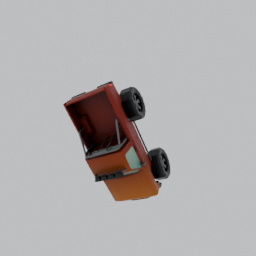
Label: mechanical